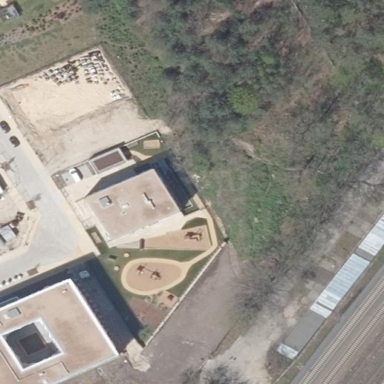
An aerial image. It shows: Kindergarten.